Interaction volume radius: 5 \u00c5
Interaction volume height: 10 \u00c5
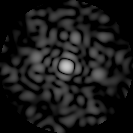
Disorder parameter: 0.8057